Question: I want to create a custom 'UIView' that has a transparent gradient background in order to make text more visible over the view behind this custom view.
Here's an example image:

Picture the orange box is a 'UIView' under my transparent gradient view. I'd then put text on top of the transparent gradient view and because of how it's darker, text would be more visible, but you can still see some of the orange box from behind it.
I'm having trouble figuring out how to accomplish this with 'UIView'.
In my custom 'UIView''s 'drawRect' I have:
'''
- (void)drawRect:(CGRect)rect
{
CGColorSpaceRef colorSpace = CGColorSpaceCreateDeviceRGB();
CGContextRef context = UIGraphicsGetCurrentContext();
NSArray *gradientColors = @[(id)[UIColor colorWithWhite:0.0 alpha:0.0].CGColor,
(id)[UIColor colorWithWhite:0.0 alpha:0.55].CGColor,
(id)[UIColor colorWithWhite:0.0 alpha:0.7]];
CGFloat gradientLocations[] = {0, 0.77, 1};
CGGradientRef gradient = CGGradientCreateWithColors(colorSpace, (__bridge CFArrayRef) gradientColors, gradientLocations);
CGPoint startPoint = CGPointMake(CGRectGetMidX(rect), CGRectGetMinY(rect));
CGPoint endPoint = CGPointMake(CGRectGetMidX(rect), CGRectGetMaxY(rect));
CGContextDrawLinearGradient(context, gradient, startPoint, endPoint, 0);
CGGradientRelease(gradient);
}
'''
But it doesn't seem to support transparency, as when I add that 'UIView' to 'self.view' it's completely opaque black.
This is how I would do it in CSS:
'''
background-image: linear-gradient(-180deg, rgba(0,0,0,0.00) 0%, rgba(0,0,0,0.55) 23%, rgba(0,0,0,0.70) 100%);
'''
But again, I have no idea how to do it for a custom 'UIView' subclass.
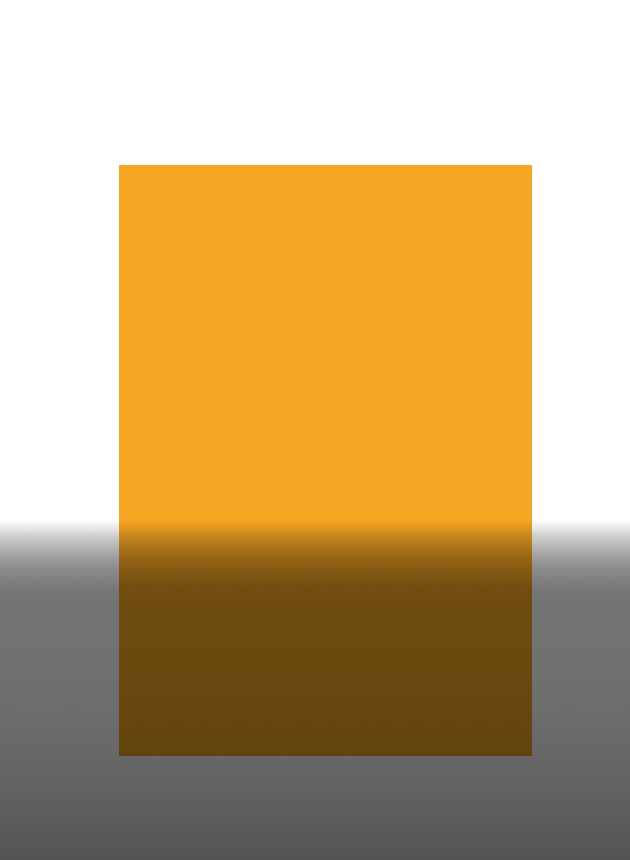
Answer: I wouldn't bother with CoreGraphics so I would use 'CAGradientLayer'.
1. Override +layerClass in your subclass. + (Class)layerClass {
return [CAGradientLayer class];
}
2. Redefine layer property in interface to use this class. @property(nonatomic, readonly, retain) CAGradientLayer *layer;
3. Set the colors and other attributes. self.layer.colors = gradientColors;
self.layer.locations = gradientLocations; // But this time as 'NSArray'
self.layer.startPoint = startPoint; // From 0 to 1
self.layer.endPoint = endPoint; // From 0 to 1